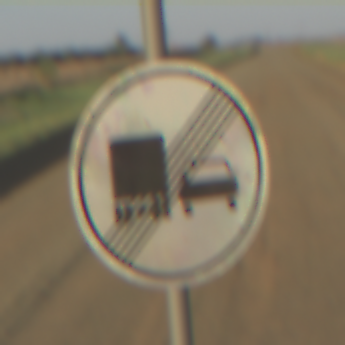
Verkehrszeichen: EndeUeberholverbotKraftfahrzeuge
Umgebung: Outdoor, Nature
Tageszeit: SunriseSunset
Wetter: Clear
Licht: Natural
Jahreszeit: NotSpecified
Kontrast: HighContrast